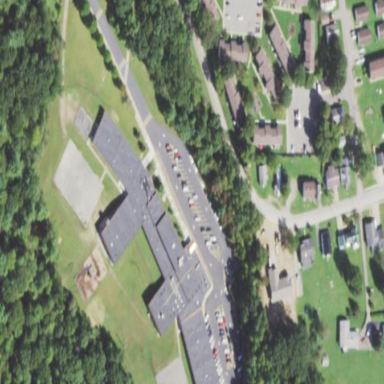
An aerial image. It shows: School building.